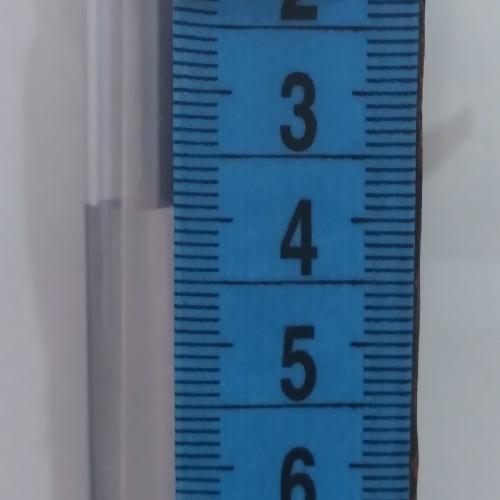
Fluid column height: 3.9 cm